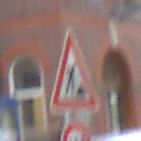
Verkehrszeichen: Arbeitsstelle
Zusatzzeichen unten: Geschwindigkeit120
Umgebung: Outdoor, Urban
Tageszeit: MorningAfternoon
Wetter: Overcast
Licht: Natural
Jahreszeit: NotSpecified
Kontrast: LowContrast